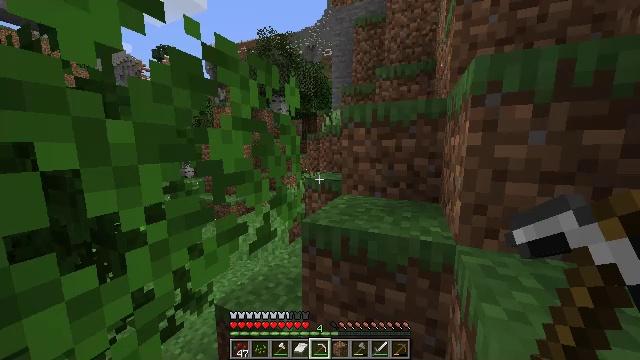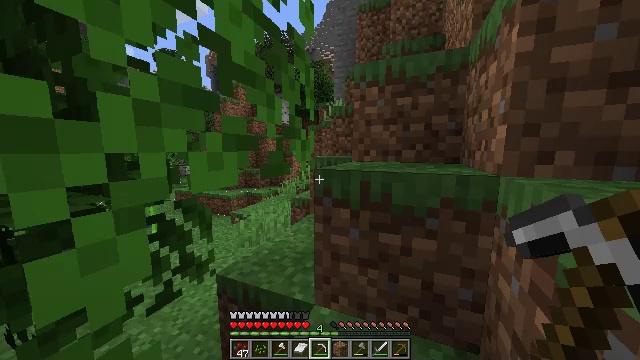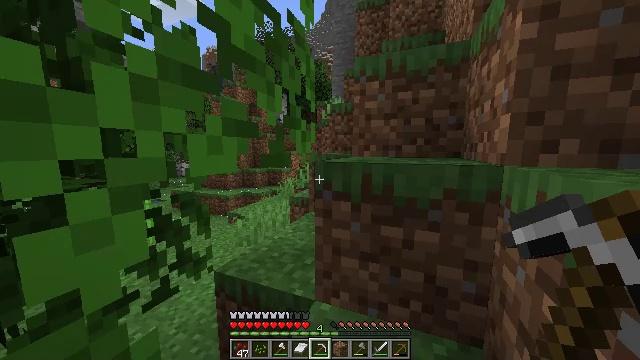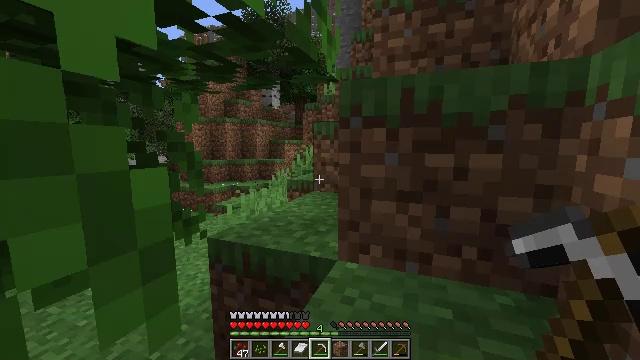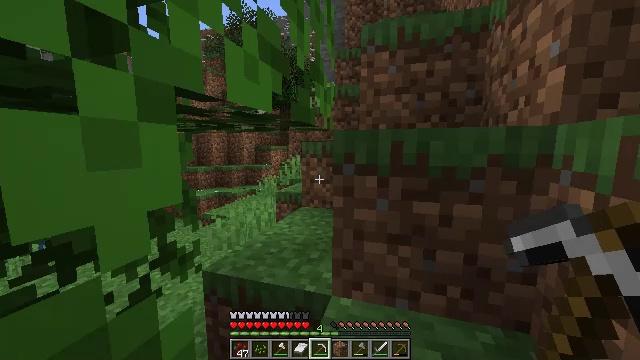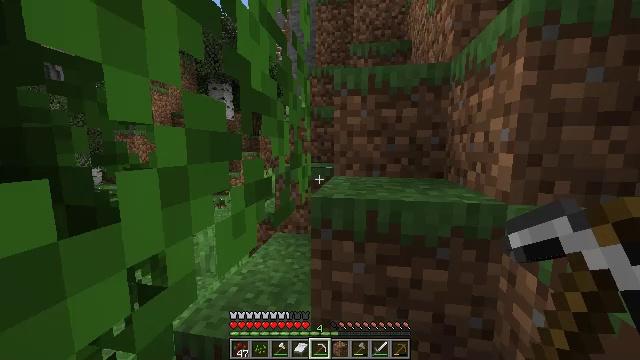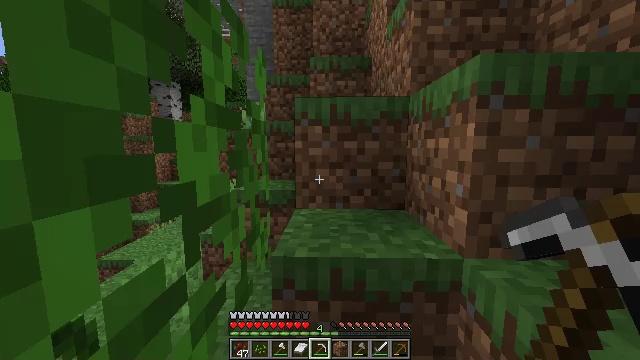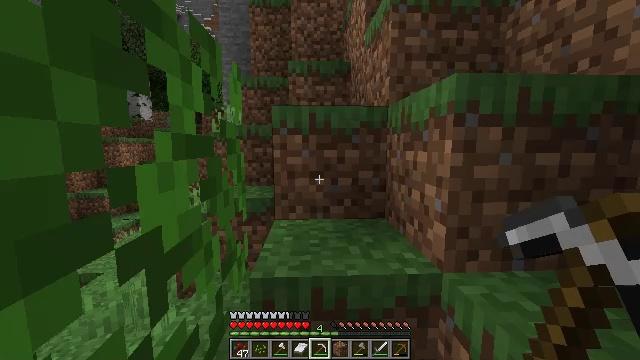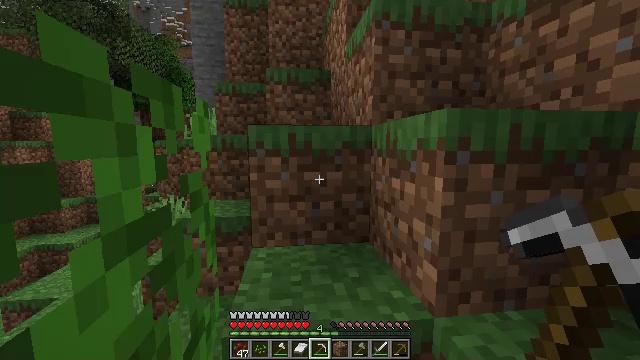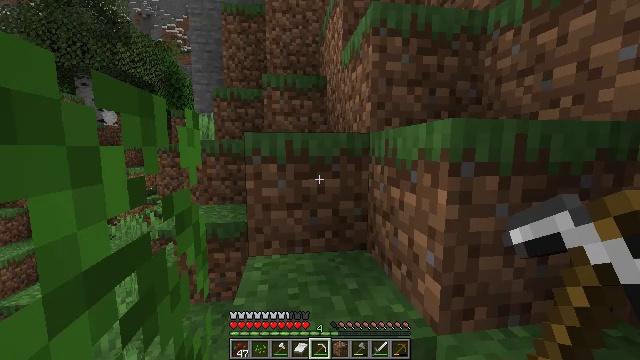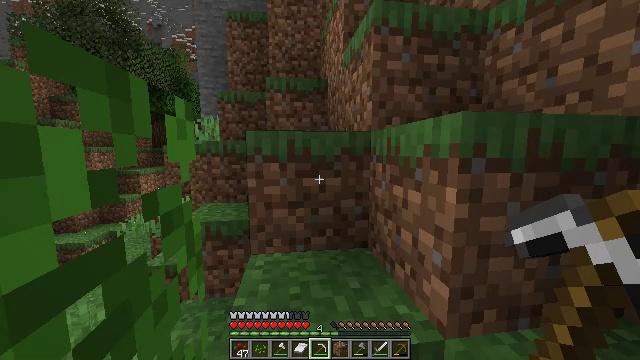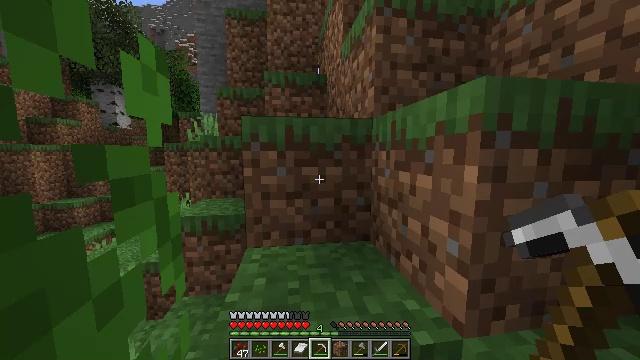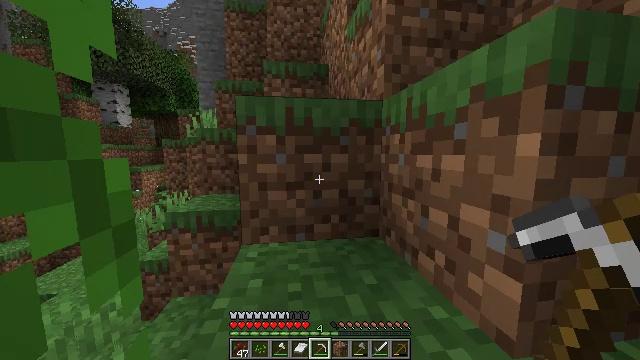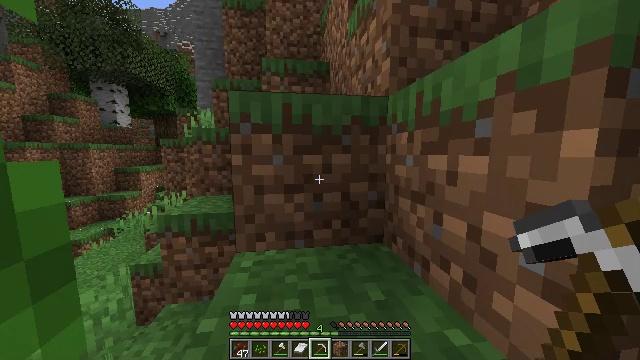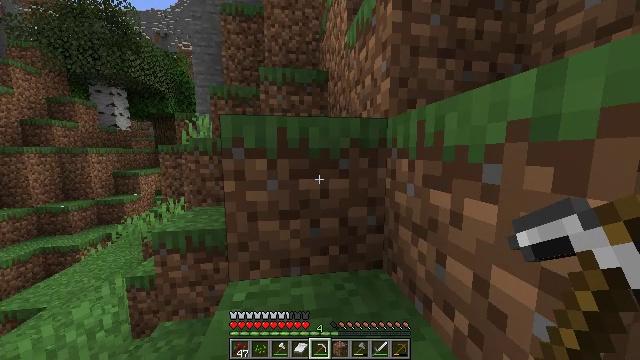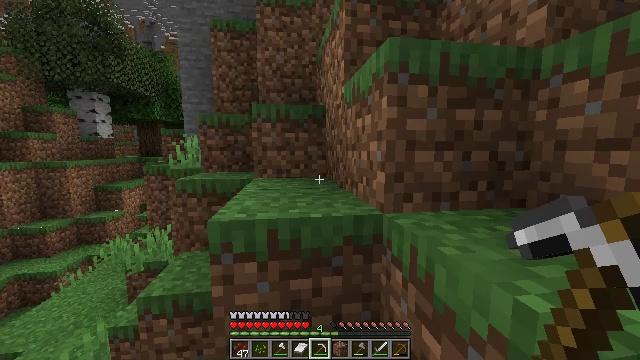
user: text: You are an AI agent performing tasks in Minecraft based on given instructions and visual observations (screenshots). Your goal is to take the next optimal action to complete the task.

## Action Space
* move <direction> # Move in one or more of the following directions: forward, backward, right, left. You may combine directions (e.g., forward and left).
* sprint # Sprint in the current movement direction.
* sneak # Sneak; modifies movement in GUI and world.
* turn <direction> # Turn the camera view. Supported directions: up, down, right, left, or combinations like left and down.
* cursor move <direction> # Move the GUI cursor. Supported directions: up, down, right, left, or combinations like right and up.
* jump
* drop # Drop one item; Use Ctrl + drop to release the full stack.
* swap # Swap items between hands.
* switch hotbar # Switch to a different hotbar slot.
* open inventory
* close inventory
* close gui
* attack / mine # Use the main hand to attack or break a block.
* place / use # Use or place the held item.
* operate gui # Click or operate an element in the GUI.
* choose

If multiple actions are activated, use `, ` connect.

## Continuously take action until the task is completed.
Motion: motion action
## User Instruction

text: Attack the chest to pick it up.
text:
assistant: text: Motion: move forward, sprint, jump
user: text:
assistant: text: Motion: move forward, sprint, jump
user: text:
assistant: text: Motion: move forward, sprint, turn right, jump
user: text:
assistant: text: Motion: move forward, turn right, jump
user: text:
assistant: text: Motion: move forward, turn right, jump
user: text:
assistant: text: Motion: move forward, sprint, turn right, jump
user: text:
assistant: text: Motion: move forward, sprint, turn right, jump
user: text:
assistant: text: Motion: move forward, sprint, turn right, jump
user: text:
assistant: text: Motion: move forward, sprint, jump
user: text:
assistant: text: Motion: move forward, jump
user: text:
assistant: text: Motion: move forward, jump
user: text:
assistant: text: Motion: move forward, jump
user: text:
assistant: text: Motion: move forward, sprint, jump
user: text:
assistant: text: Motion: move forward, sprint, jump
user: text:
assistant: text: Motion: move forward, sprint, jump
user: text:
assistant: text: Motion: move forward, sprint, jump
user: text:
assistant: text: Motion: move forward, turn left, jump
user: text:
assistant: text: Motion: move forward, turn left, jump
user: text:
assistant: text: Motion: move forward, turn left and down, jump
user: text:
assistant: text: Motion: move forward, turn left and down, jump
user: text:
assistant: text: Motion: move forward, sprint, turn left and down, jump
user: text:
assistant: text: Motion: move forward, sprint, turn left and down, jump
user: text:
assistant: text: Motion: move forward, sprint, turn left and down, jump
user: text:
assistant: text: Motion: move forward, sprint, turn left, jump
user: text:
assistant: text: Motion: move forward, jump
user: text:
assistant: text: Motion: move forward, jump
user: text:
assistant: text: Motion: move forward, jump
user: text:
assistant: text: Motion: move forward, jump
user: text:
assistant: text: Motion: move forward, jump
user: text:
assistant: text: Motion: move forward, jump